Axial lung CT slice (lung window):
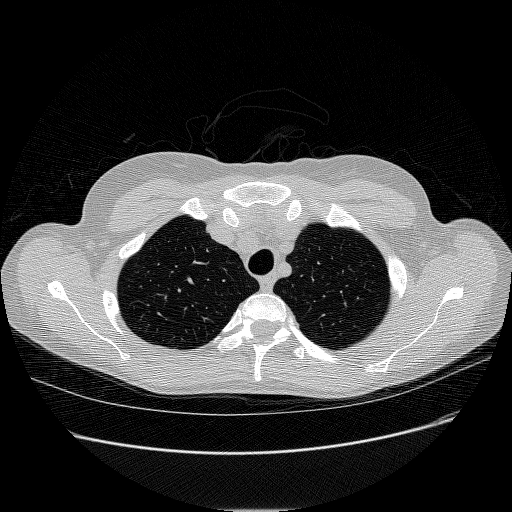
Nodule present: no